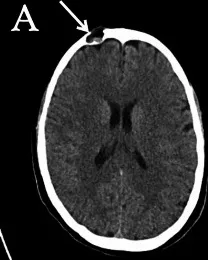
Preoperative imaging including MRI and CT scan. . (A) CT scan without contrast shows an expansive soft tissue mass with bevelled edges, measuring approximately 1.5 x 1.8cm in the right frontal bone. Notably, the mass reaches the surface of dura without infiltrating the brain parenchyma (white arrow).
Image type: radiology (ct)